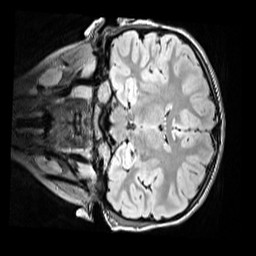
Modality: FLAIR
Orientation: coronal
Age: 9
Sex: female
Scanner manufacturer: siemens
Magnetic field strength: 3 T
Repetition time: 5 s
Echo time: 0.388 s